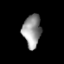
Tissue: lung
Cell type: Epithelial cells
Senescence score: 0.1907
Nuclear area (px): 578
Mean DAPI intensity: 149.715